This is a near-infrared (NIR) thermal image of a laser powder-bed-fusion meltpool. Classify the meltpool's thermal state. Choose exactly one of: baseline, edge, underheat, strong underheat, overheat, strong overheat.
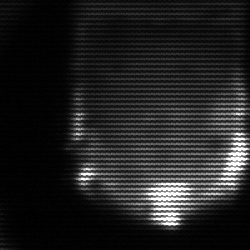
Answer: edge